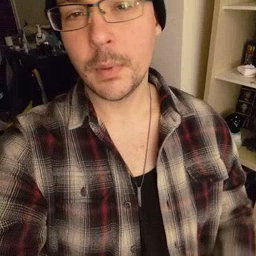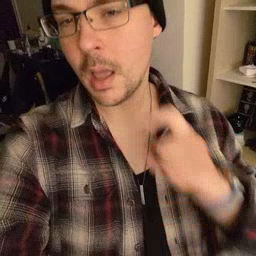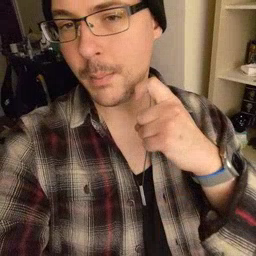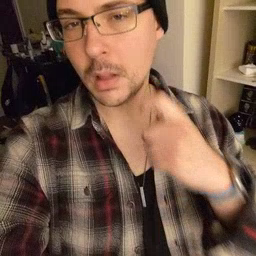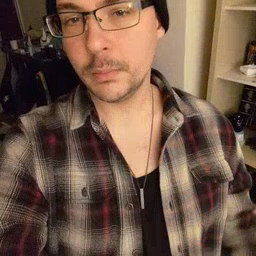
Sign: apple